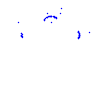
Particle: proton